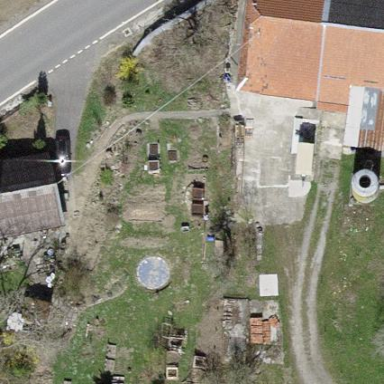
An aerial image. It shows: Farmyard area.